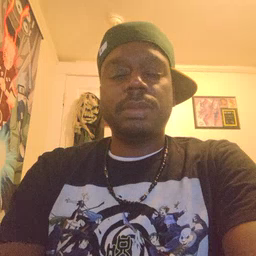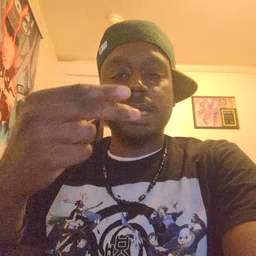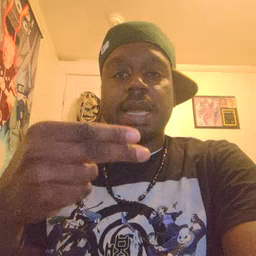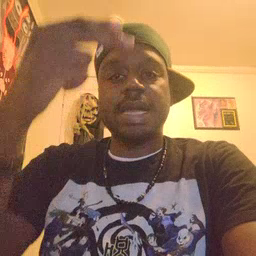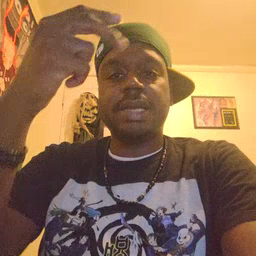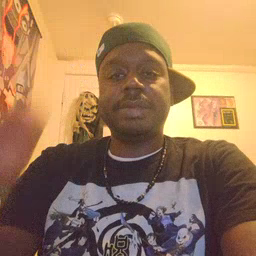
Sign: high